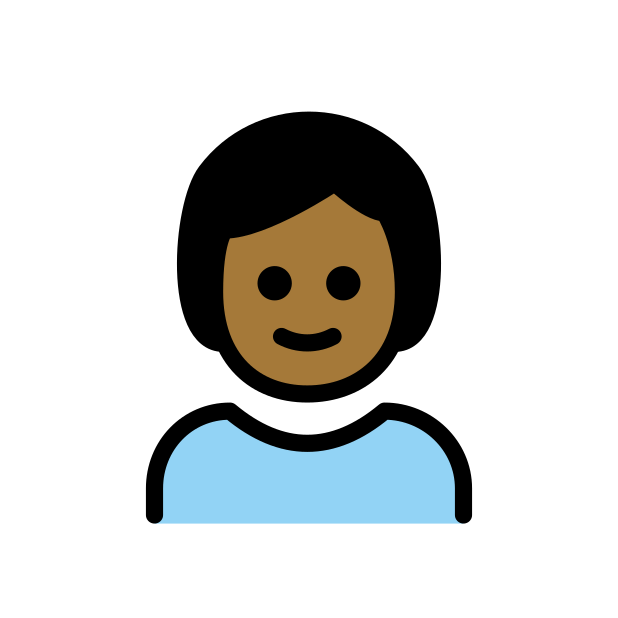
child: medium-dark skin tone